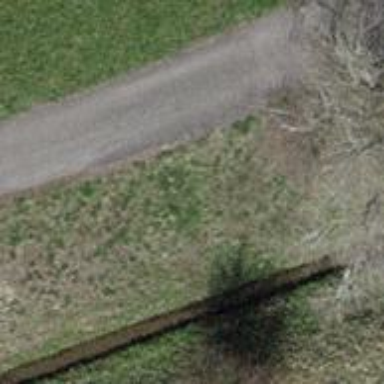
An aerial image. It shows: Paved track with grade1 quality.